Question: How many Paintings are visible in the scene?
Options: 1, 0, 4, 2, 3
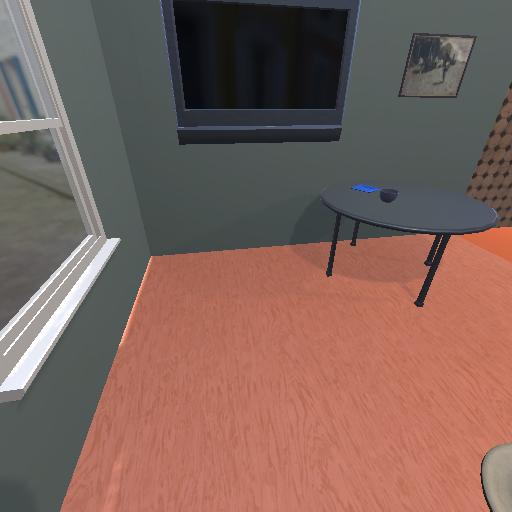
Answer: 1